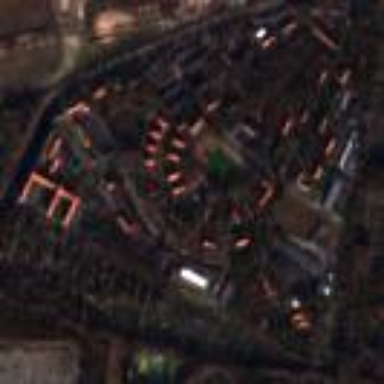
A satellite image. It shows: Military barracks in military landuse area.